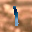
Label: 1